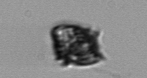
Label: Kryptoperidinium_triquetrum